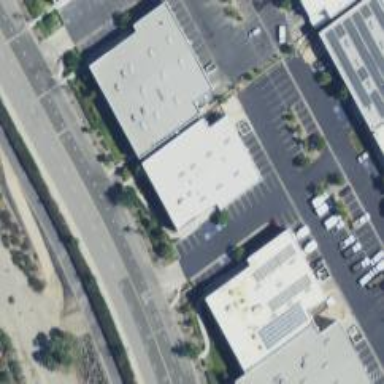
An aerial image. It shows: Warehouse building.